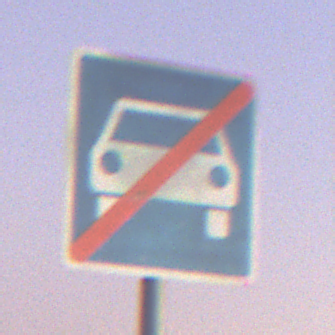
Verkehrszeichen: EndeKraftfahrstrasse
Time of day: Dawn
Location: Outdoor (RoadRail)
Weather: Clear
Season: NotSpecified
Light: Natural